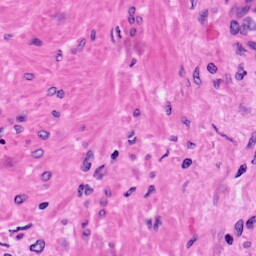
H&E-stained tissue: Prostate